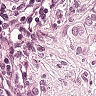
Metastatic tissue present: yes